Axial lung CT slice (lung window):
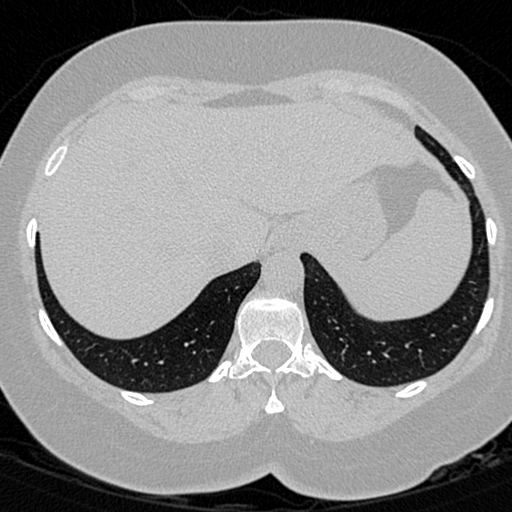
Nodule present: no